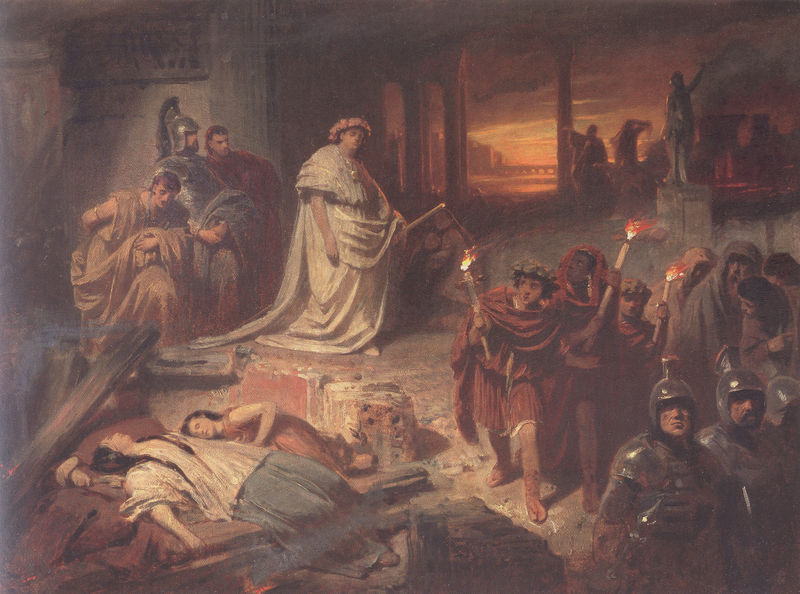
Titel: Ölskizze zu Nero auf den Trümmern Roms
Künstler: Karl Theodor von Piloty
Standort: München
Institution: Städtische Galerie im Lenbachhaus
Schlagwörter: blau, dunkel, feder, feuer, gemälde, himmel, schatten, umhang, weiß, frauen, landschaft, menschen, stadt, braun, frau, grau, haar, hintergrund, holz, licht, männer, nacht, orange, raum, szene, säule, säulen, rot, arm, bluse, falten, federn, historie, leiche, mord, sockel, stein, tod, tot, sonnenaufgang, brücke, rauch, gewand, haare, mantel, gewänder, innen, krone, skulptur, statue, federbusch, schleppe, schlafen, sonnenuntergang, schutt, romantik, brand, krieg, zerstörung, kaiser, soldaten, kerze, kerzen, balken, liegend, abendrot, flucht, antike, palast, brennen, denkmal, militär, waffen, überfall, leichen, soldat, tote, mäntel, haarkranz, ruinen, helm, kranz, lorbeer, rüstung, rom, römer, helme, hubi, moor, gefangene, toga, krieger, historismus, umhänge, tempel, gelehrter, kränze, töten, auszug, christen, fackel, sklaven, gefallen, hintergrudn, anzünden, caesar, rüstungen, troja, fackeln, nero, brannt, brandstiftung, legion, legionäre, anthike, rob, lorberrkranz, erschlagene, tribun, historiker, fakel, fackelschein, helemme, ted